Question: I am trying to create a string list that contains all of the items that are different between List A and List B. I have the following code, and I feel that I am close, but I am getting syntax errors on the last line. Any help would be appreciated:
'''
List<string> ListA = new List<string>(textBox_CompareListA.Text.Split(delimiterChars, StringSplitOptions.RemoveEmptyEntries));
List<string> ListB = new List<string>(textBox_CompareListB.Text.Split(delimiterChars, StringSplitOptions.RemoveEmptyEntries));
List<string> DifferencesList = ListA.Except(ListB, StringComparer.OrdinalIgnoreCase).Union(ListB.Except(ListA, StringComparer.OrdinalIgnoreCase));
'''
Here is the error: <URL>

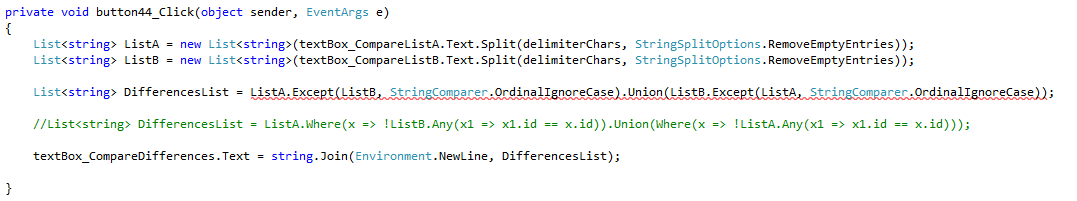
Answer: You should try calling <URL> to get the List from your query expression.
'''
List<string> DifferencesList = ListA.Except(ListB, StringComparer.OrdinalIgnoreCase).Union(ListB.Except(ListA, StringComparer.OrdinalIgnoreCase)).ToList();
'''